Question: The following query is taking more than 20 seconds to execute on a table with around half million rows:
'''
SELECT images.id, images.user_id, images_locale.filename, extension, size, width, height, views, batch, source, status, images.created_at, images.category_id, title, short_description, long_description, alternate, slugs.name as slug, images_locale.slug_id, path_cache AS category_path, full_name, users.username
FROM images
JOIN images_locale ON images_locale.image_id = images.id JOIN slugs ON images_locale.slug_id = slugs.id JOIN categories_locale ON images.category_id = categories_locale.category_id JOIN users ON users.id = images.user_id
WHERE slugs.name = 'THE_SLUG_HERE' AND images.status = '1' AND images_locale.locale_id = 1 AND categories_locale.locale_id = 1
LIMIT 1
'''
Now when I remove 'slugs.name = 'THE_SLUG_HERE' AND' I get the result in a few milliseconds.
This is my slug table:
'''
CREATE TABLE 'slugs' (
'id' int(11) NOT NULL AUTO_INCREMENT,
'name' varchar(250) CHARACTER SET utf8 COLLATE utf8_bin NOT NULL DEFAULT '',
'type' tinyint(4) NOT NULL,
'locale_id' smallint(6) NOT NULL,
PRIMARY KEY ('id'),
UNIQUE KEY 'name' ('name')
) ENGINE=InnoDB AUTO_INCREMENT=<PHONE> DEFAULT CHARSET=utf8;
'''
I tried to 'CREATE INDEX test_speed ON slugs(name)' but it didn't speed up things.
Please help.
Here are the result of EXPLAIN:

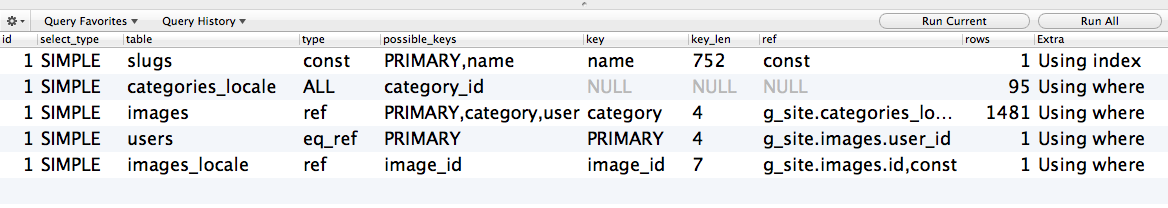
Answer: Move all the conditions you can into the 'ON' clause of the joins:
'''
SELECT ...
FROM images
JOIN images_locale ON images_locale.image_id = images.id
AND images_locale.locale_id = 1
JOIN slugs ON images_locale.slug_id = slugs.id
AND slugs.name = 'THE_SLUG_HERE'
JOIN categories_locale ON images.category_id = categories_locale.category_id
AND categories_locale.locale_id = 1
JOIN users ON users.id = images.user_id
WHERE images.status = '1'
LIMIT 1
'''
The reason this works is that 'WHERE' clauses filter the results of possible joins, but if you move the conditions into the 'ON' clauses, you avoid joining all following tables for rows you are not wanted.
This can avoid doing of unnecessary joins!